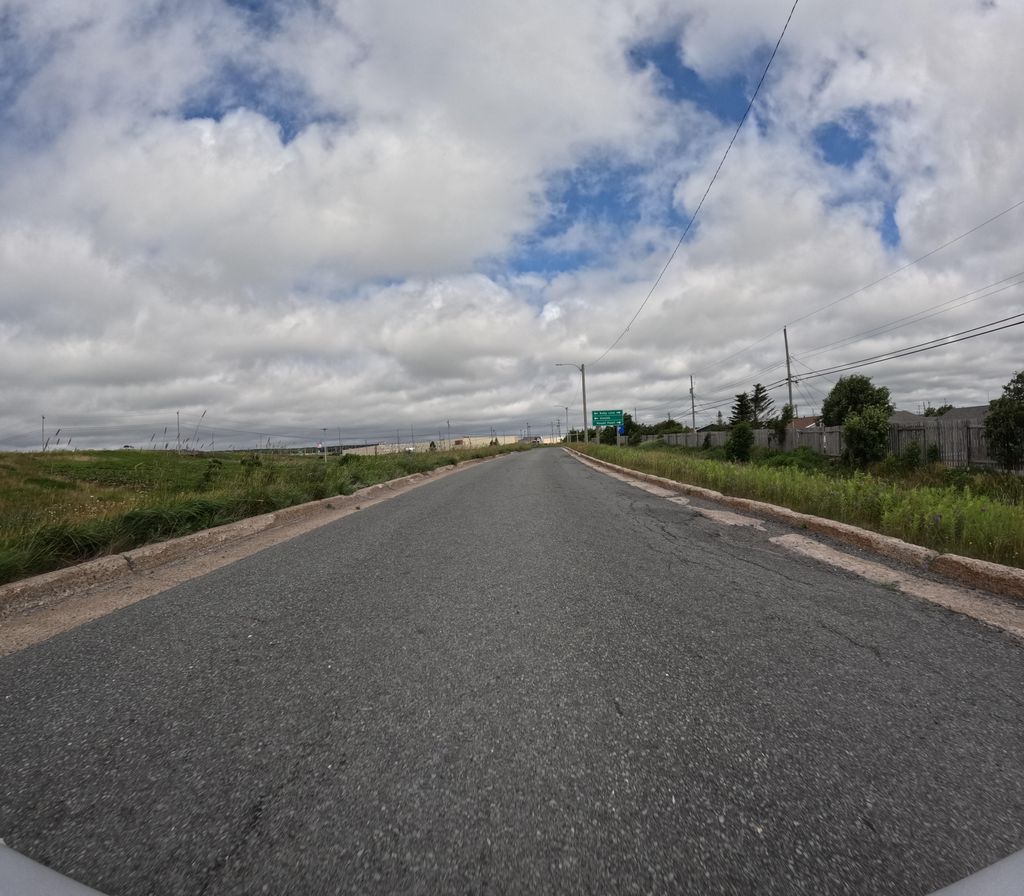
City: st_johns